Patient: sex F, age 62
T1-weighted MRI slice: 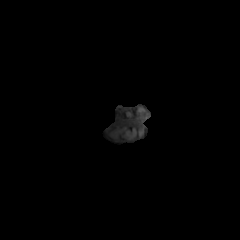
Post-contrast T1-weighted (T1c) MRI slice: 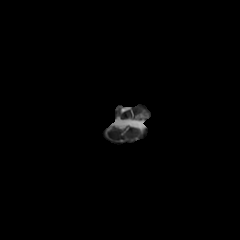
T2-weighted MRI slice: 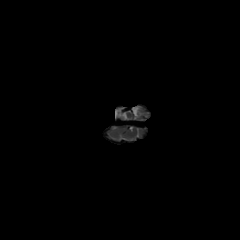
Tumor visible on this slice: no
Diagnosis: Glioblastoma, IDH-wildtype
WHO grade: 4